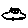
Label: car